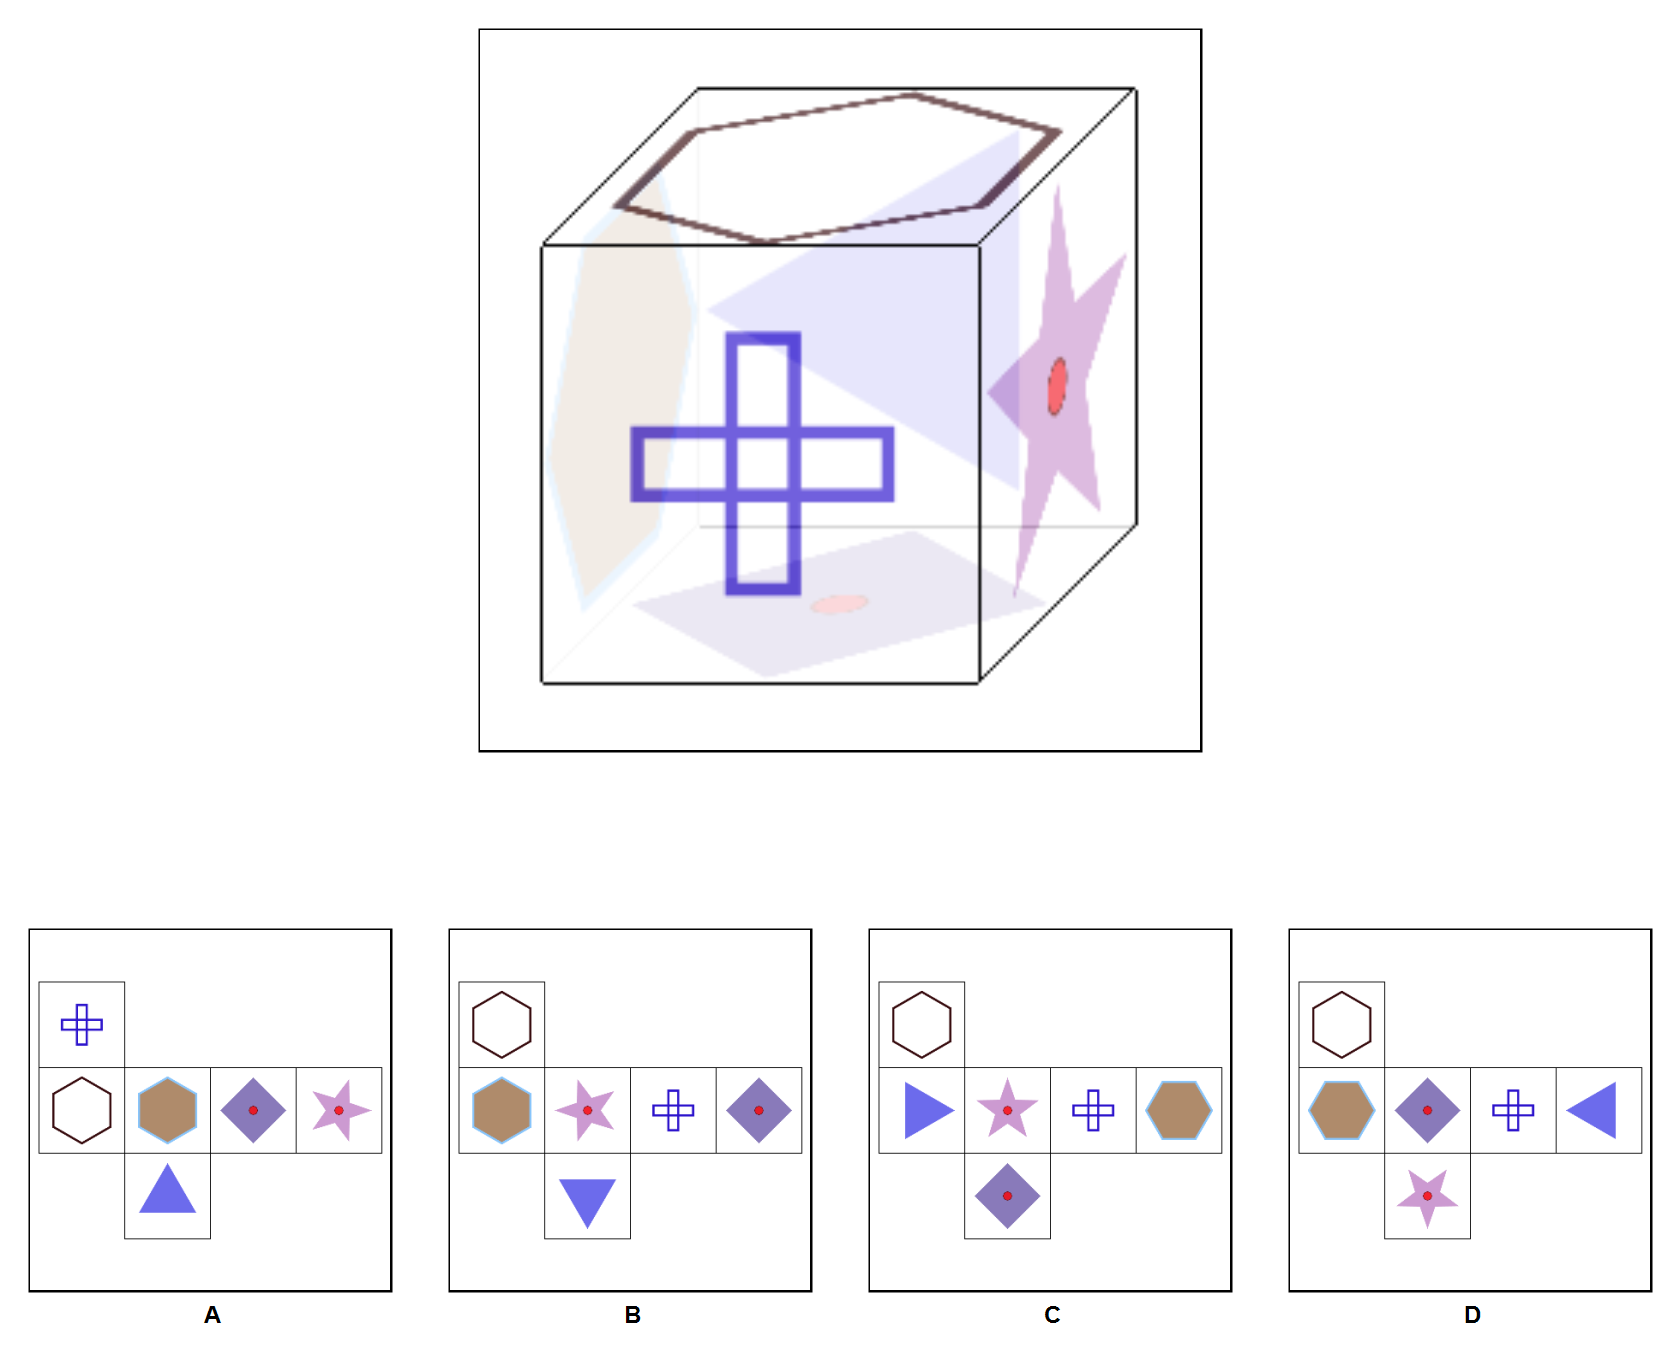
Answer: A